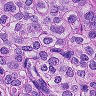
Metastatic tissue present: yes